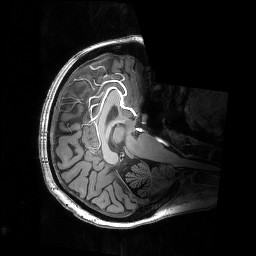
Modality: T1w
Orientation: axial